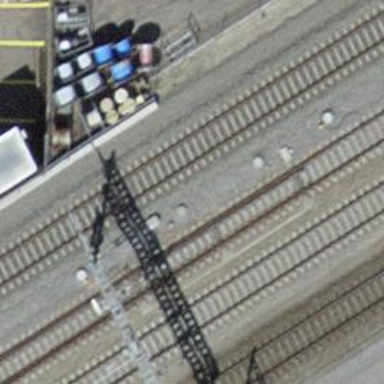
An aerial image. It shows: Single railway track with electrification through contact line.